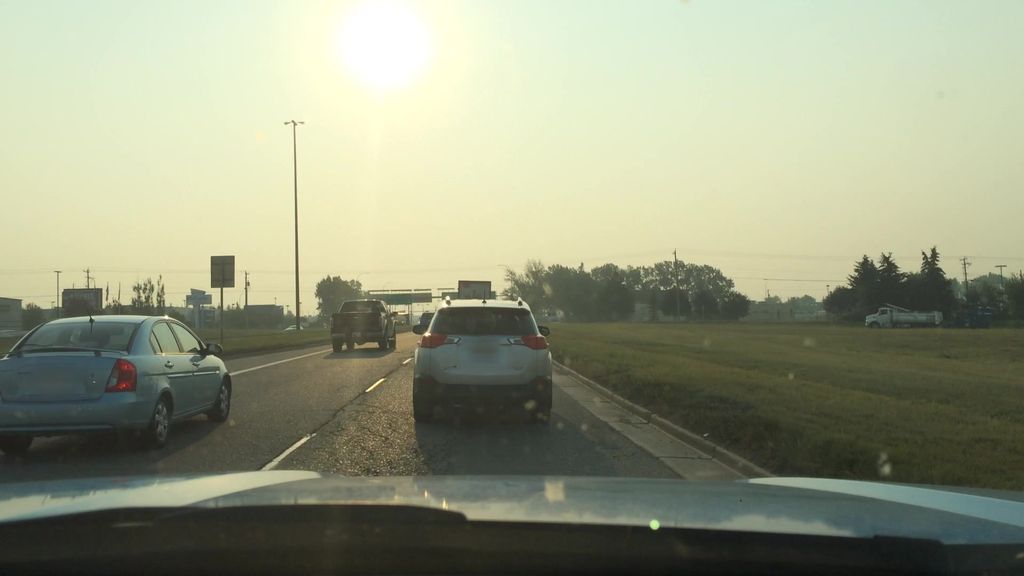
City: calgary